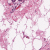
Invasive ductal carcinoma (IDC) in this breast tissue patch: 0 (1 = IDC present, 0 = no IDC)